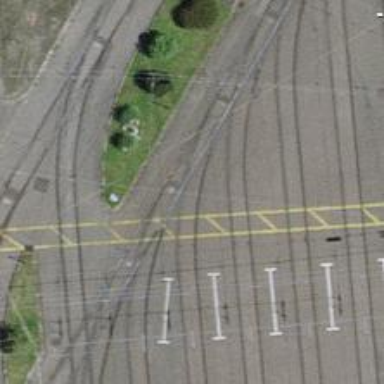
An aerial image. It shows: Tram railway with 1 track passing through service yard. The railway is electrified with contact line.